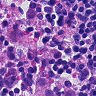
Metastatic tissue present: no